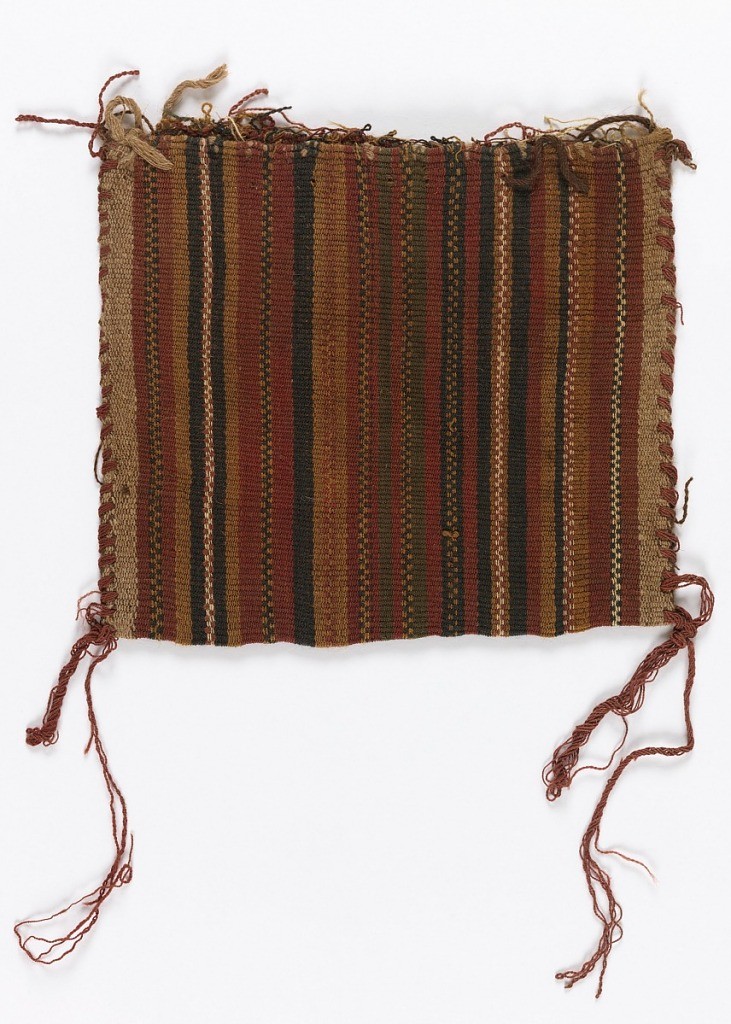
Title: Coca bag
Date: possibly 1200–1500
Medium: wool Technique: warp-faced plain weave
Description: Small flat bag woven in stripes of red, black, and brown. Hand stitched at sides with red wool to form bag. warp selvage for bag opening